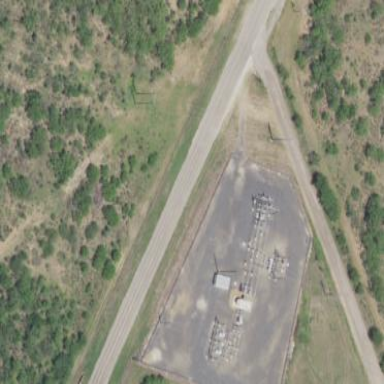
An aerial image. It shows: Outdoor power substation enclosed by fence. The substation operates at the transmission level.